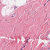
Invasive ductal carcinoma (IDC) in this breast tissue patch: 0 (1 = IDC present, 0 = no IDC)